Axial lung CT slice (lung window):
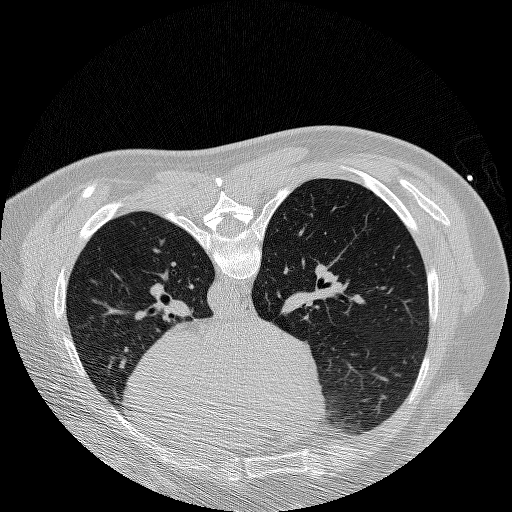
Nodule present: no